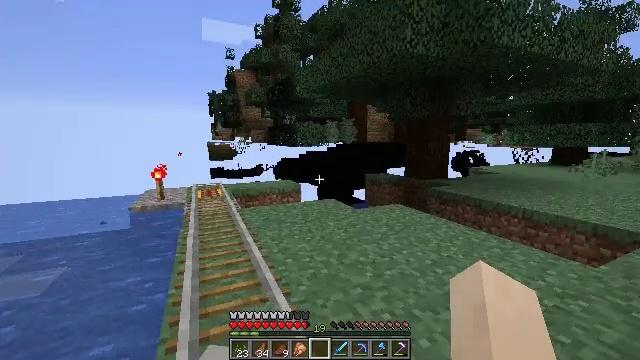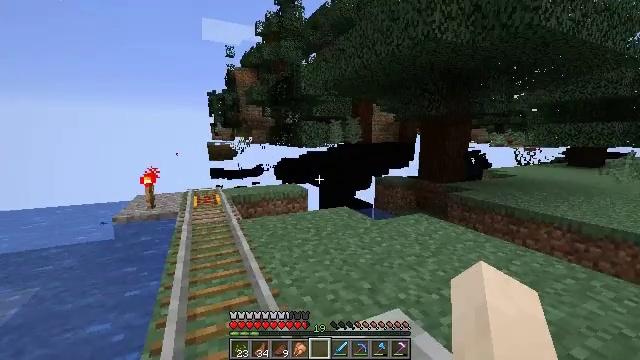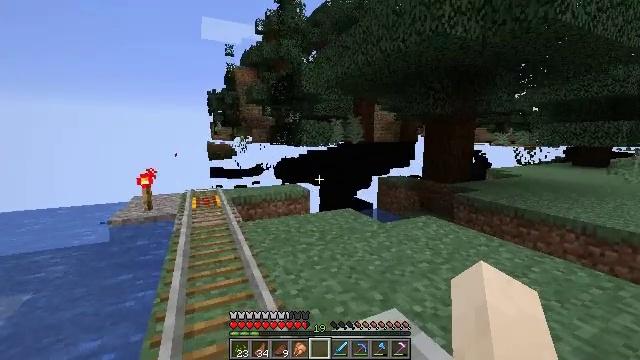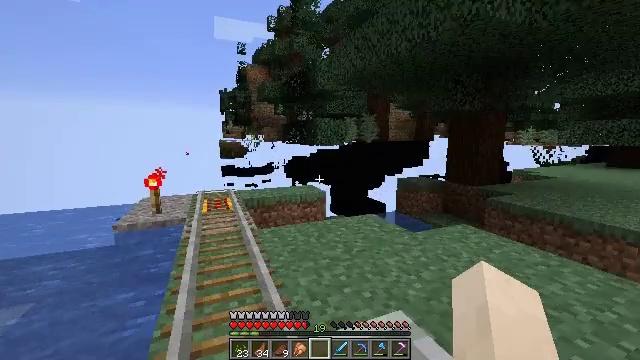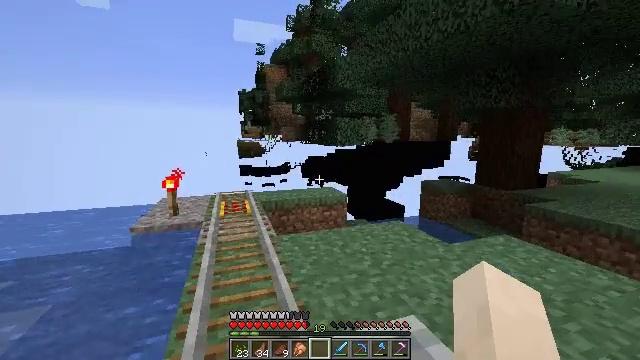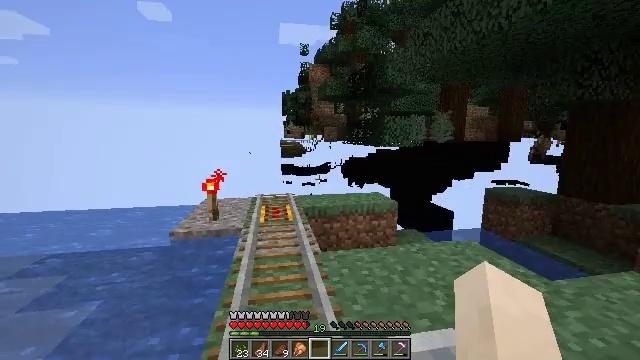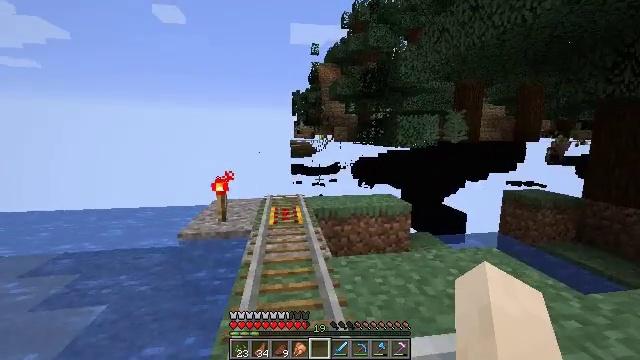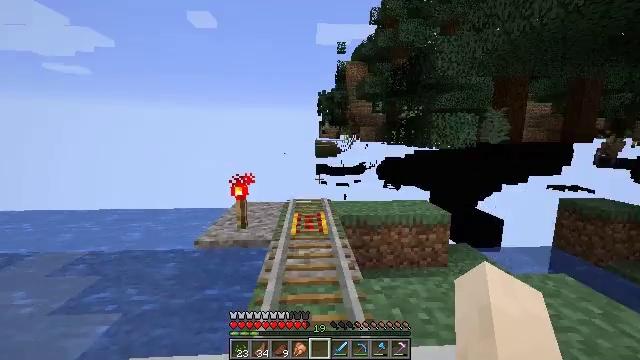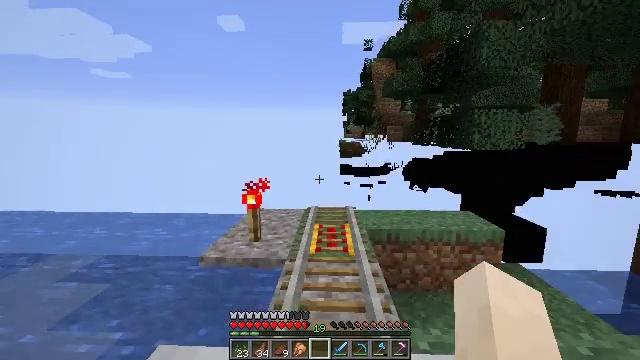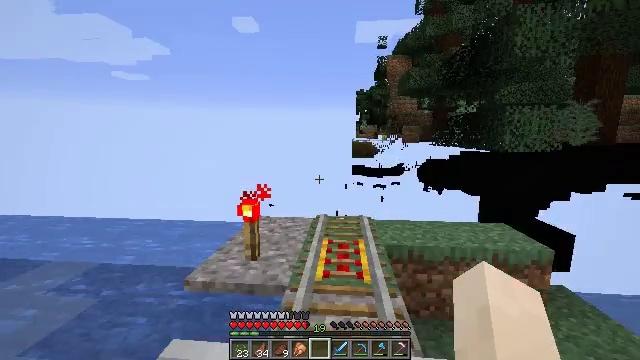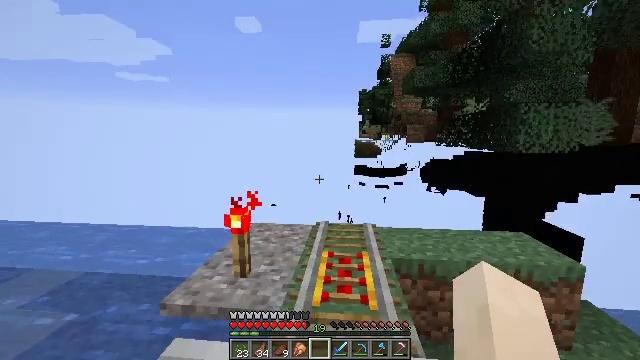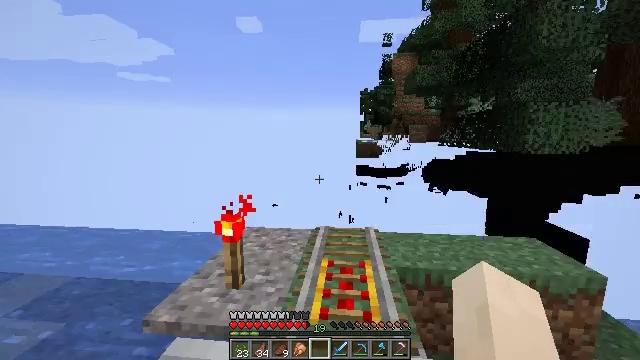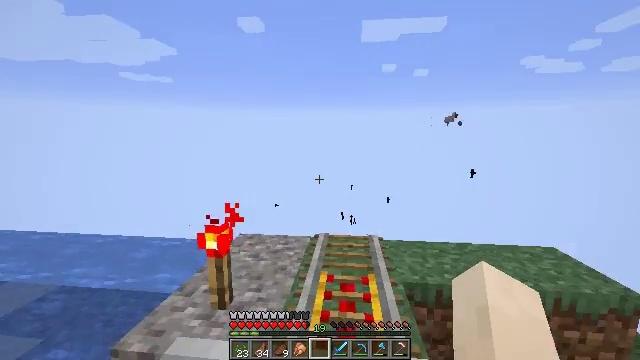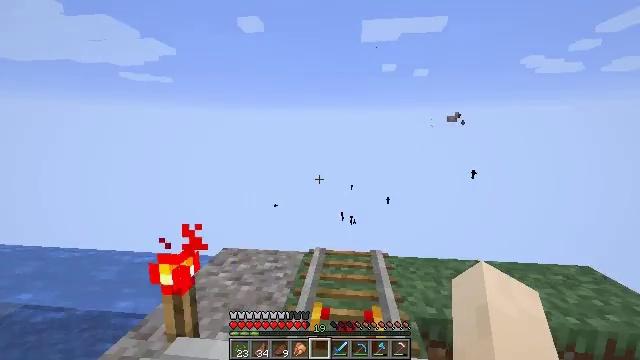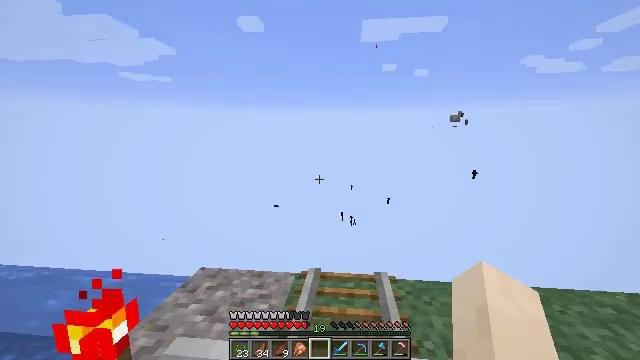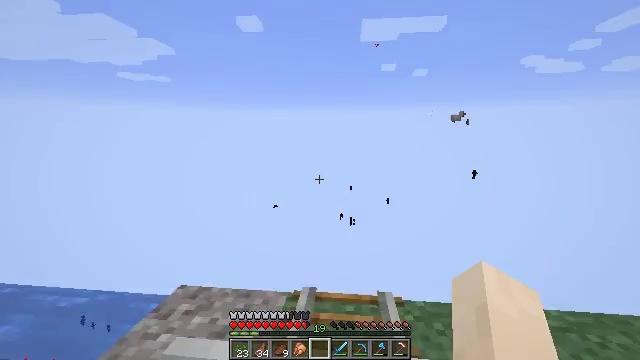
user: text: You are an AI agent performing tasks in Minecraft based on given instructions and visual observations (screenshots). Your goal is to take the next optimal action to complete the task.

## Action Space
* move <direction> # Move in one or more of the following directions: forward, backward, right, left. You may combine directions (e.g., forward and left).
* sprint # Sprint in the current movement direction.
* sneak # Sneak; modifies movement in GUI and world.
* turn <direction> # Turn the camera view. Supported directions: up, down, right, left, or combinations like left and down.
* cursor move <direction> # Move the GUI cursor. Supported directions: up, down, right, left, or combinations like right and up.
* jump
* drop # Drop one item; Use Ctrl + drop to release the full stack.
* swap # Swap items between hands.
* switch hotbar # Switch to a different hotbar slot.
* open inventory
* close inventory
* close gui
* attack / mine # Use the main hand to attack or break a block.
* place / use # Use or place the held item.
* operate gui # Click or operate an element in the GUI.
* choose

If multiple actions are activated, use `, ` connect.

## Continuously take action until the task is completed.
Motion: motion action
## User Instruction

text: Gather wheat by left-clicking on it.
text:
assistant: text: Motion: no_op
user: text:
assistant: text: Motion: no_op
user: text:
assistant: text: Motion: turn left
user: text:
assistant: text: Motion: turn left
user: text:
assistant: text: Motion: turn left
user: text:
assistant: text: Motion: turn left
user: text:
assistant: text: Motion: turn left
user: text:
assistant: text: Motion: turn left
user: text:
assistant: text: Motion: turn left
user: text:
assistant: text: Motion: no_op
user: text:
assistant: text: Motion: no_op
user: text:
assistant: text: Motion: no_op
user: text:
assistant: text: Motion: no_op
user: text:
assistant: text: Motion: no_op
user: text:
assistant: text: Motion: no_op
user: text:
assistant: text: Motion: turn right
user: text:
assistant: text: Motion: no_op
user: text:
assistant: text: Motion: no_op
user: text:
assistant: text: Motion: no_op
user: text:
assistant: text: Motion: no_op
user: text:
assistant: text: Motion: no_op
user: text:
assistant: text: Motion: no_op
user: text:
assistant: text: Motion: no_op
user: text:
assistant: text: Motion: no_op
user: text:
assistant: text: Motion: no_op
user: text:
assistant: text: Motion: no_op
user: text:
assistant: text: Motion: no_op
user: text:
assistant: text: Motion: no_op
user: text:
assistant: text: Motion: no_op
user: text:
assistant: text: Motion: no_op